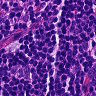
Metastatic tissue present: no